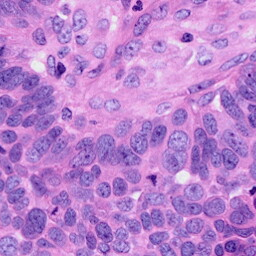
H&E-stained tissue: Ovarian